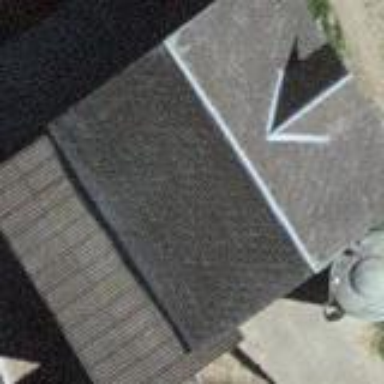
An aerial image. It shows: Rural barn.